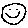
Label: smiley face